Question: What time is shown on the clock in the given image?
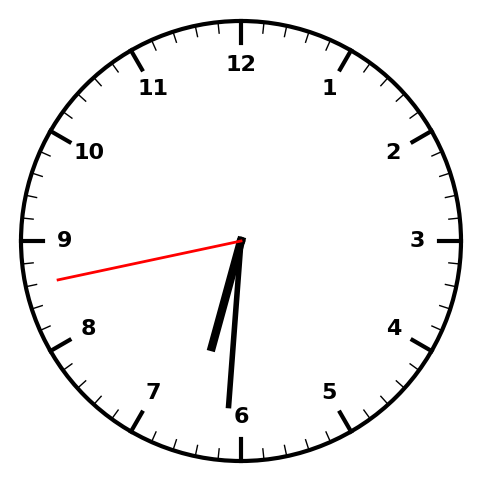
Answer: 06:30:43